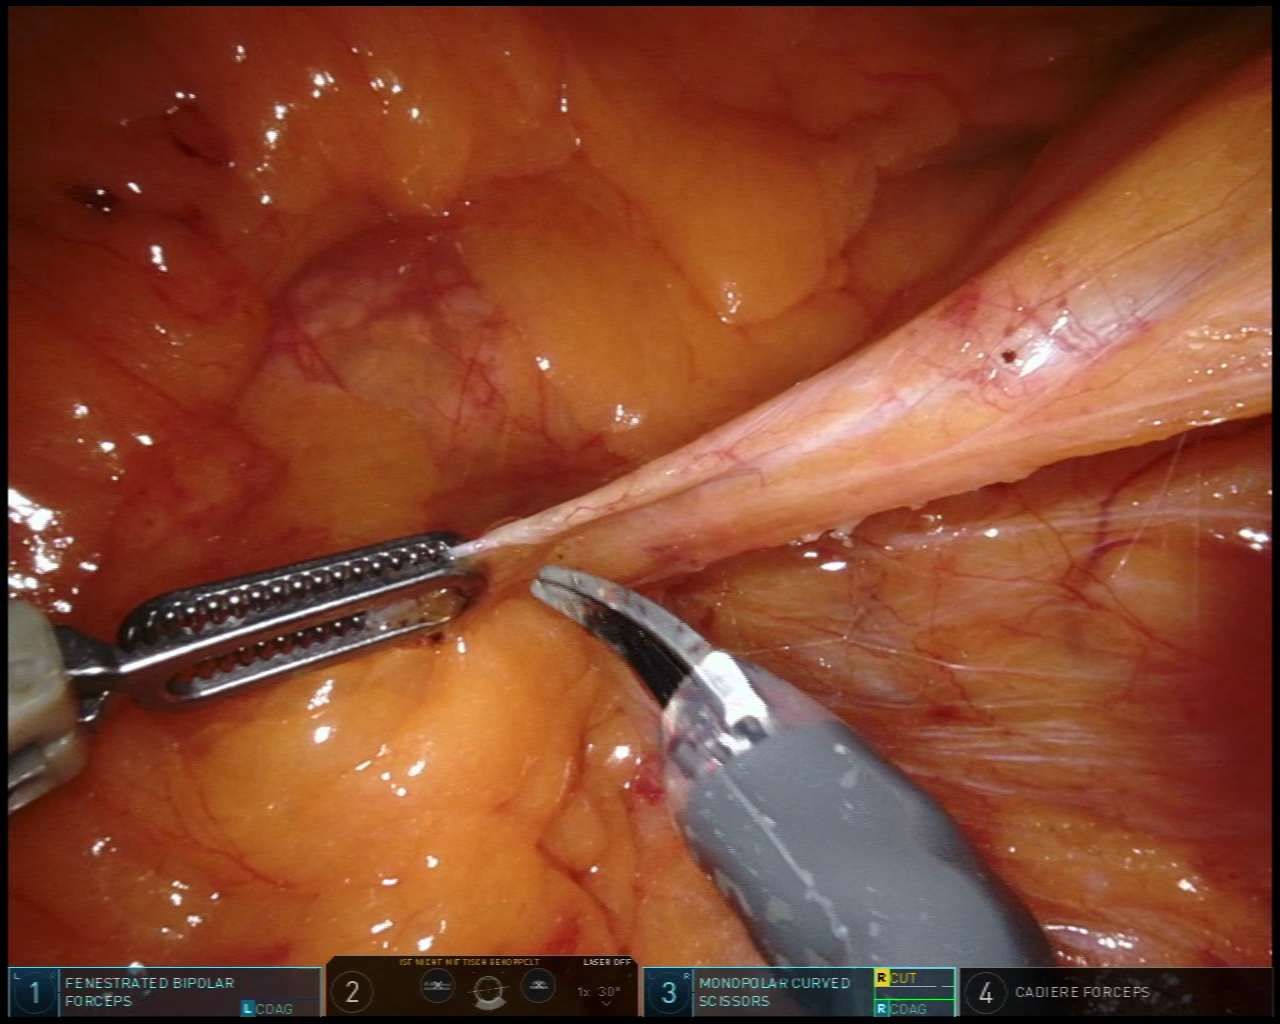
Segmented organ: pancreas
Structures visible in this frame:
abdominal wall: no
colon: no
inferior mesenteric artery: no
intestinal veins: yes
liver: no
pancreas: yes
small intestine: no
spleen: no
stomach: no
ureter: no
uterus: no
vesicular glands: no